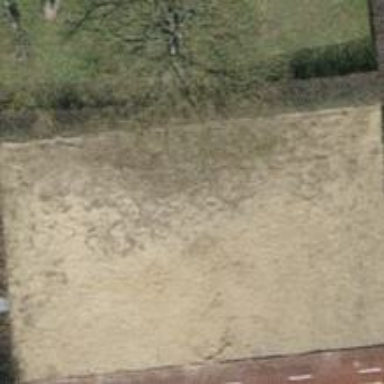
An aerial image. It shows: Sand basketball court on pitch for leisure land.